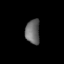
Tissue: lung
Cell type: Endothelial cells
Senescence score: 0.65
Nuclear area (px): 342
Mean DAPI intensity: 105.792